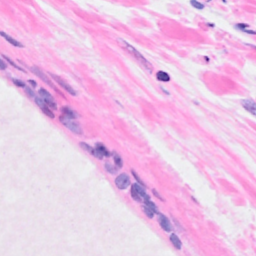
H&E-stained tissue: Breast